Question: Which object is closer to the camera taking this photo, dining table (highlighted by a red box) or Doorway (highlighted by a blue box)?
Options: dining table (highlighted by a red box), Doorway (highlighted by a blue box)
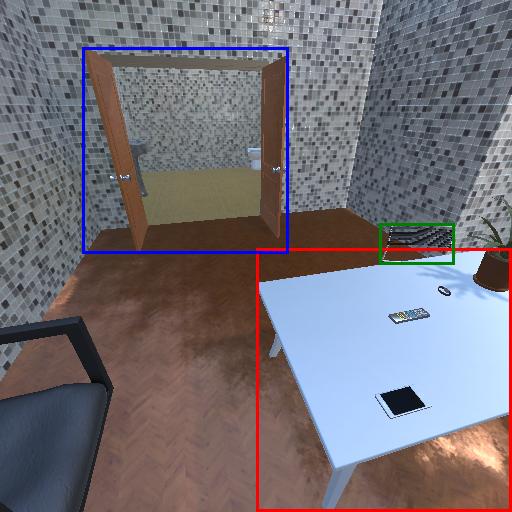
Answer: dining table (highlighted by a red box)